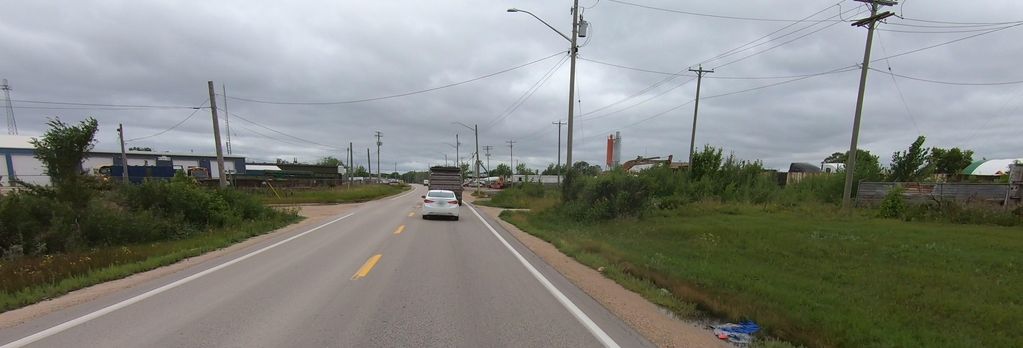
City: winnipeg